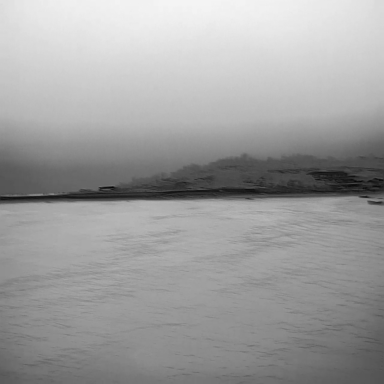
There is a bulk_carrier in the infrared image.